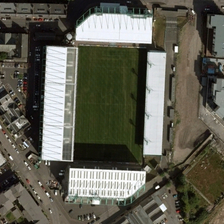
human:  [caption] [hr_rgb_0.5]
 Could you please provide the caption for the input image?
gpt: several buildings are around a stadium .

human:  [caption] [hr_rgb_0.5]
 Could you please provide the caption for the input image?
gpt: several buildings are around a stadium .

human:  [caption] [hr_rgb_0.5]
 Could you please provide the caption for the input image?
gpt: several buildings are around a stadium .

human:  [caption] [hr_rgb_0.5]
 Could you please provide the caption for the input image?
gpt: several buildings are around a stadium .

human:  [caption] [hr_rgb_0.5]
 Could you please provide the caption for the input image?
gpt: several buildings are around a stadium .